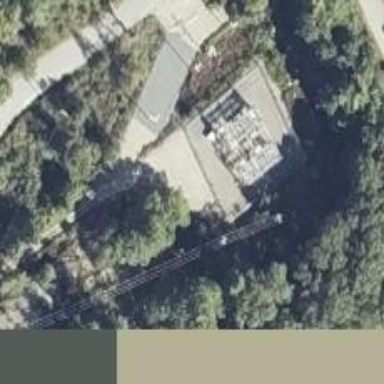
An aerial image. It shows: Service building.